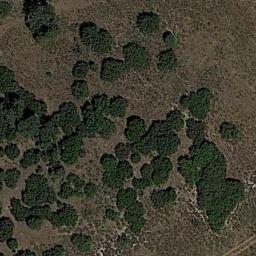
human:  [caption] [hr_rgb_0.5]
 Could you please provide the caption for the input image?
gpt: There are clusters of lush trees in the desert .

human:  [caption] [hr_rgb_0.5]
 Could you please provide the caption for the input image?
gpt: Some connected green chaparrals of different sizes grow on the wasteland .

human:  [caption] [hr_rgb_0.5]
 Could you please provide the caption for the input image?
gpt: The chaparral is consist of some green bushes in the bare land .

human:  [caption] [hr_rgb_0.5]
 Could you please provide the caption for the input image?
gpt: Chaparral is densely distributed on the sand .

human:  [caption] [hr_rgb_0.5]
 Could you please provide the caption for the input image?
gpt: The chaparral is not evenly distributed .